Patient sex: M
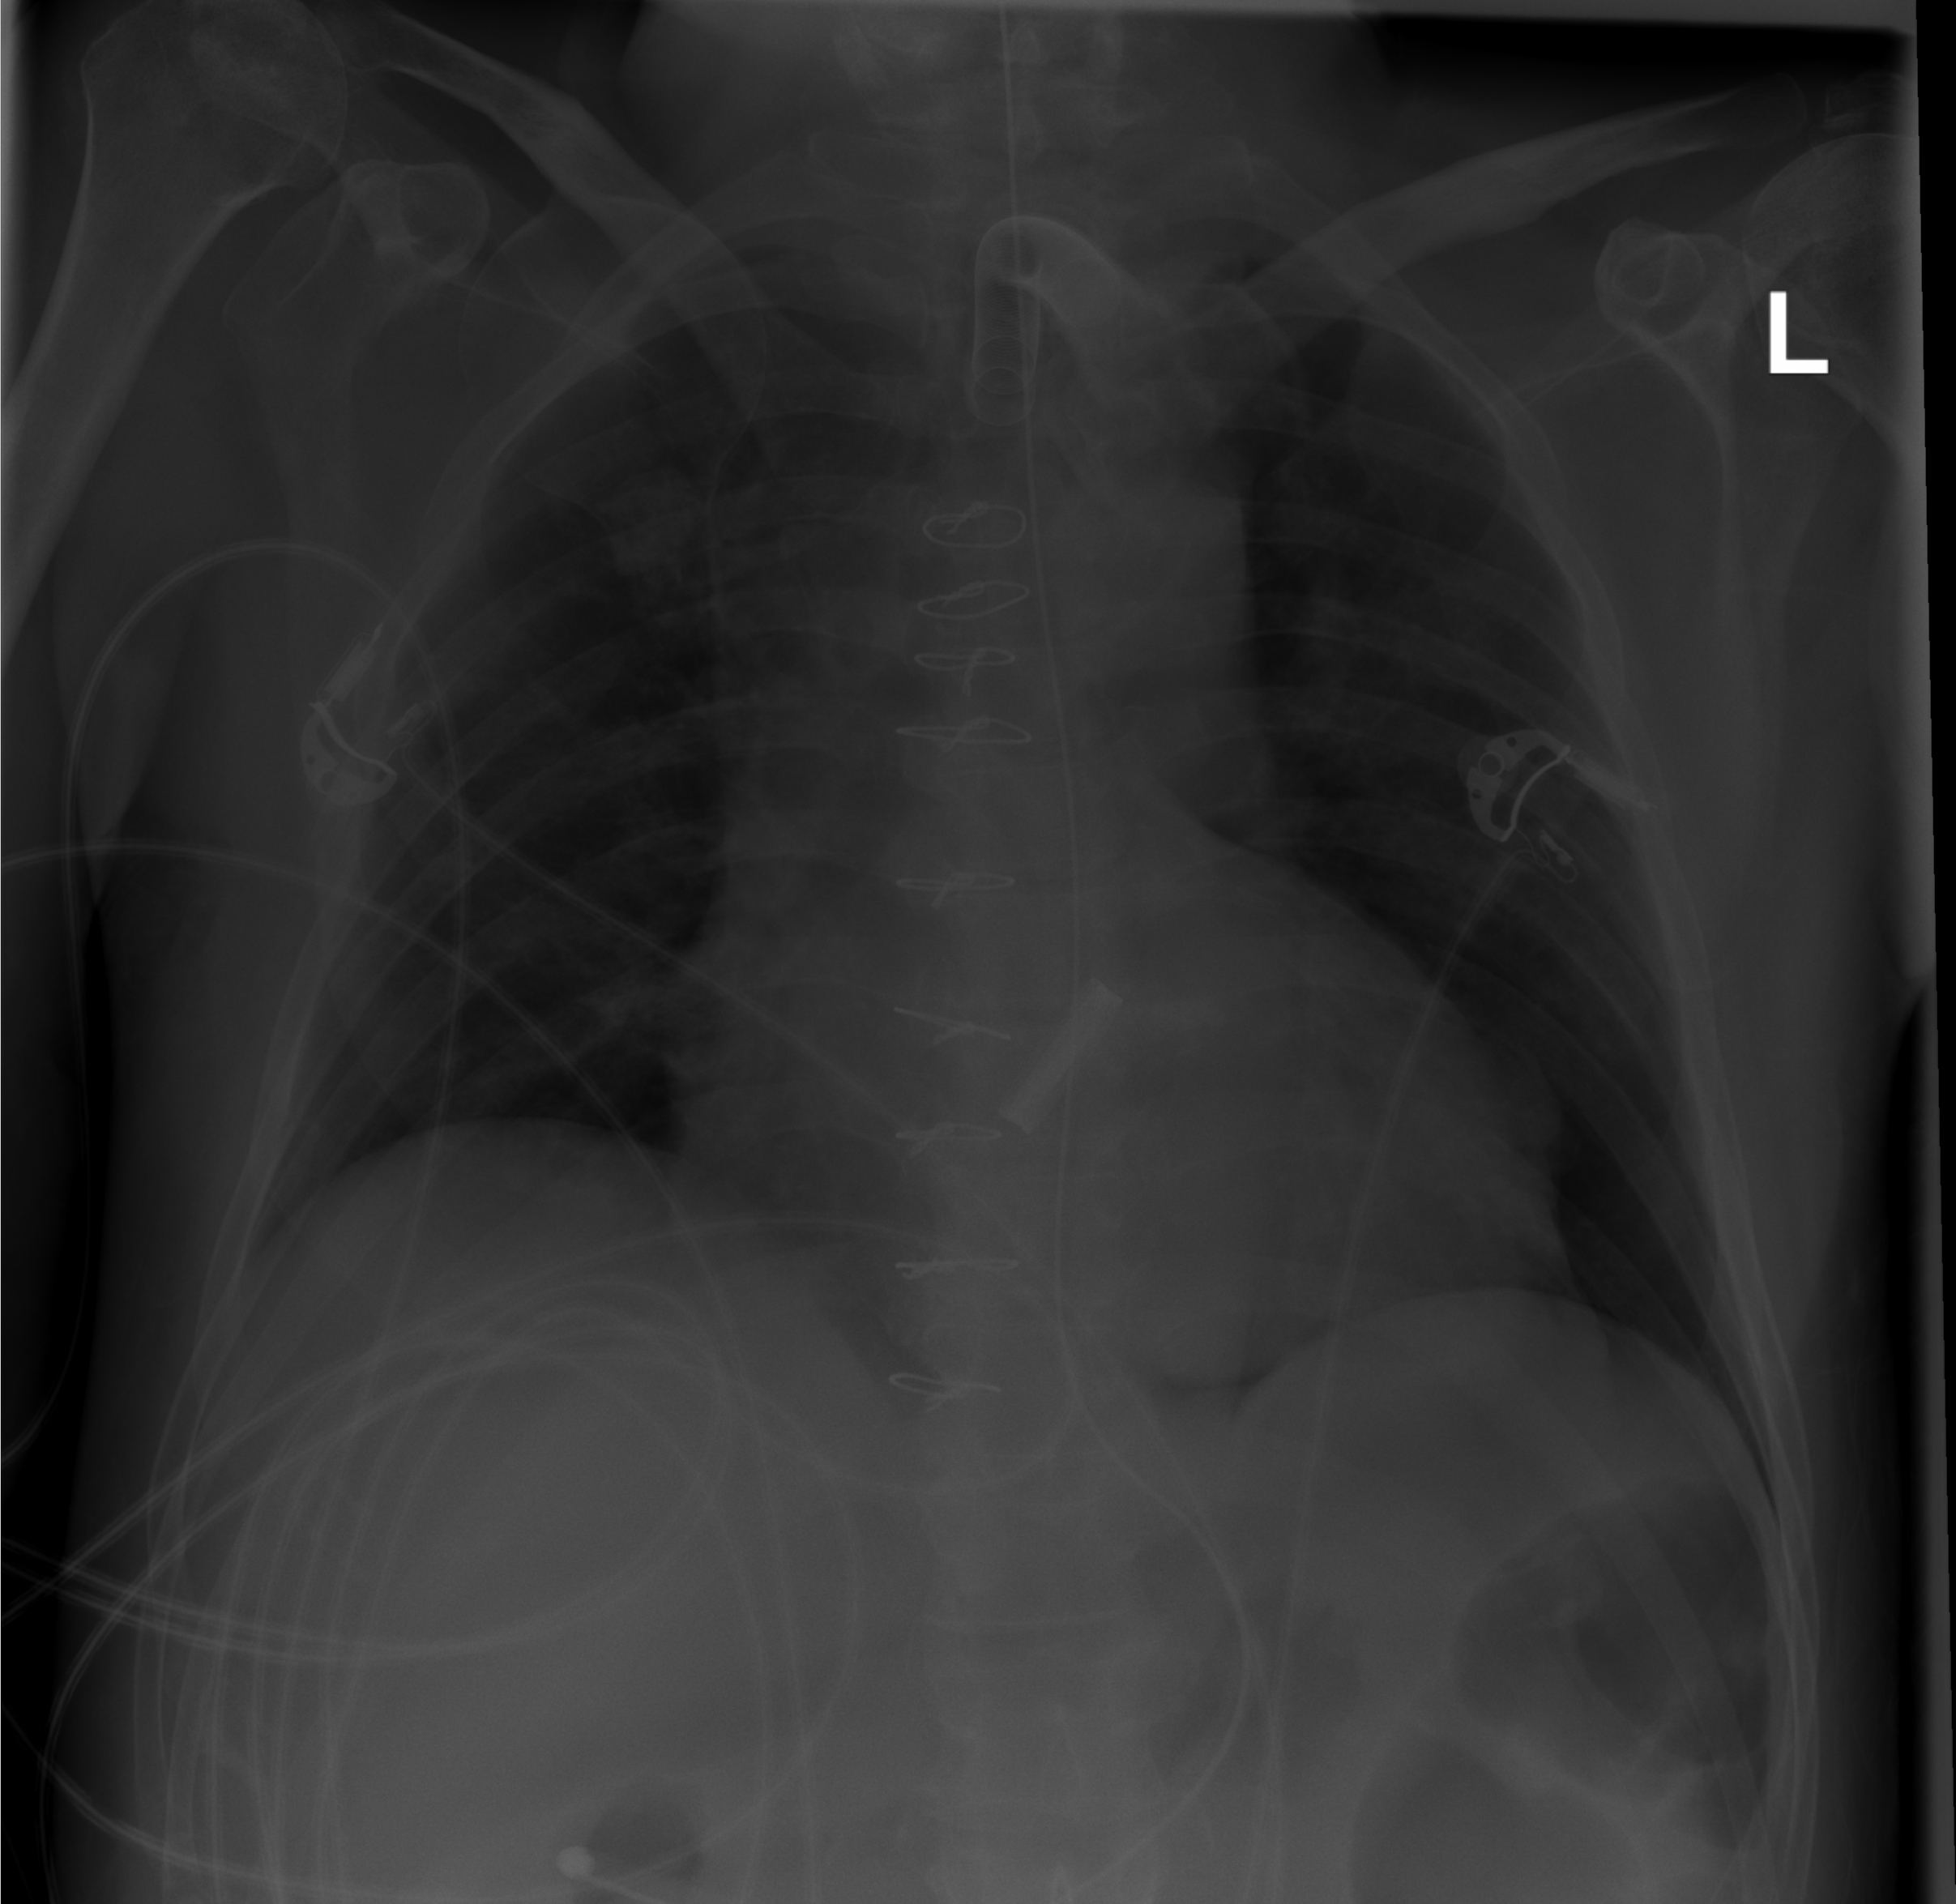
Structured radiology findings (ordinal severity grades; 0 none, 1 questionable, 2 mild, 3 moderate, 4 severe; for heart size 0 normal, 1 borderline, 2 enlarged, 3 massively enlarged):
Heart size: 2
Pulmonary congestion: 0
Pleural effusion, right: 0
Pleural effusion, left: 0
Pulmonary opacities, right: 0
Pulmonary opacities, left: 0
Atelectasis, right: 0
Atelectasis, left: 2